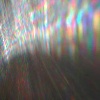
Label: sunburn